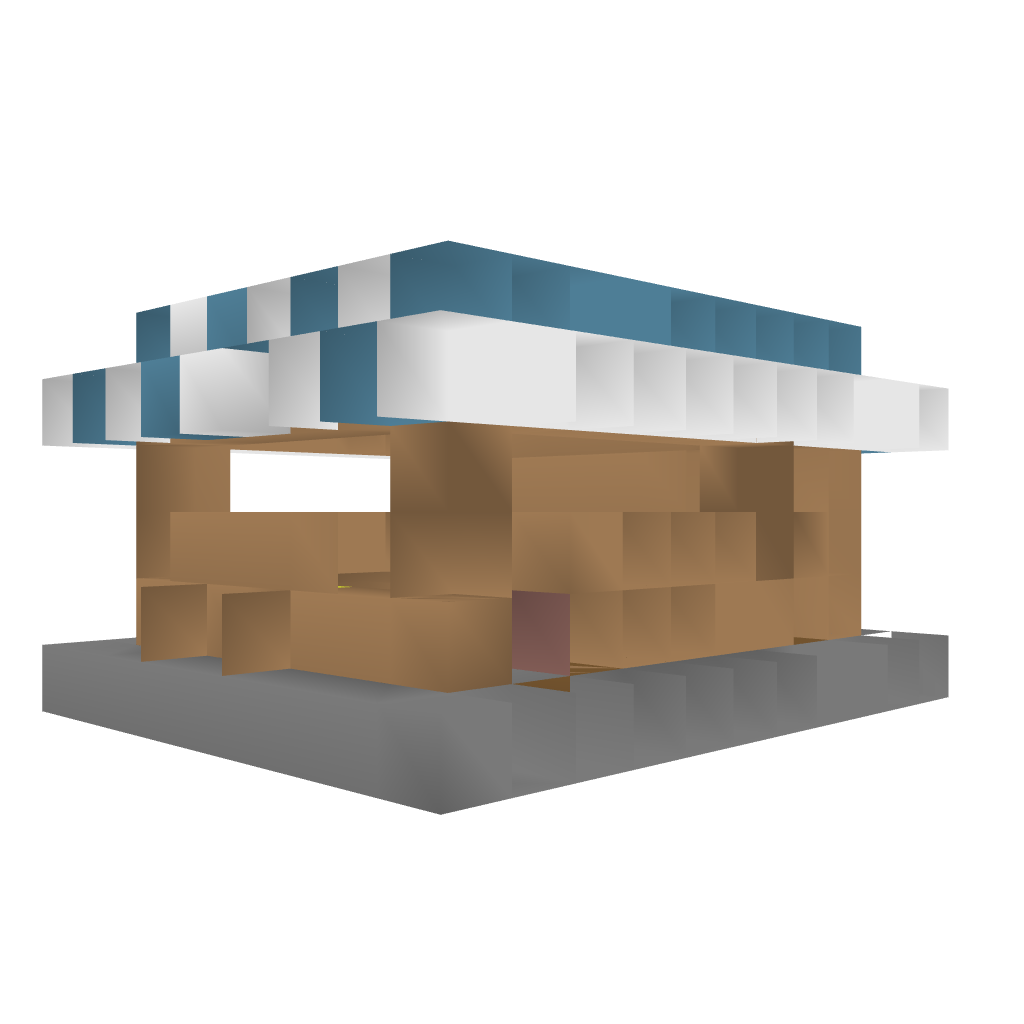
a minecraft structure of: Carnival Games #2 bad low quality